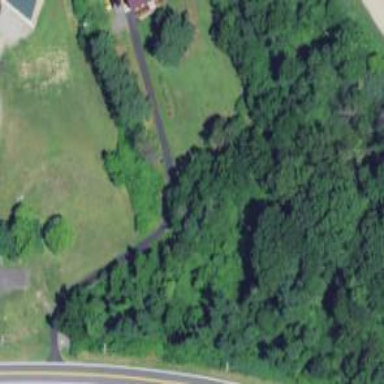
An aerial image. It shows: Driveway leading to service road.